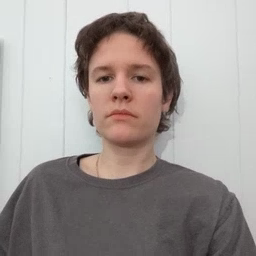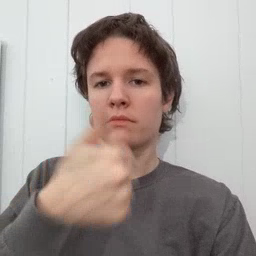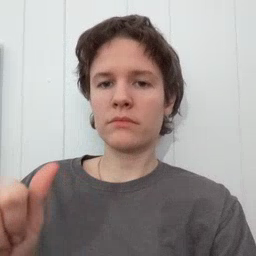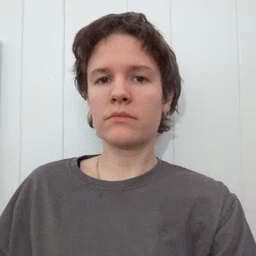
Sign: any